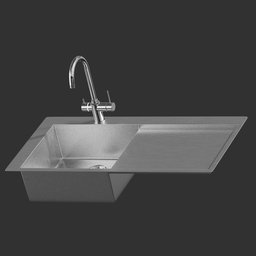
Label: appliances